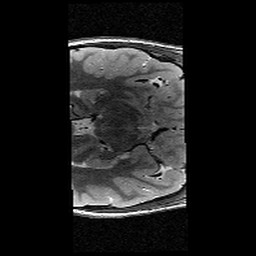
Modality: T2w
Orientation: axial
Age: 11
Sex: female
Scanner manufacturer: siemens
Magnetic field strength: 3 T
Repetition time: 9.23 s
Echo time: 0.067 s